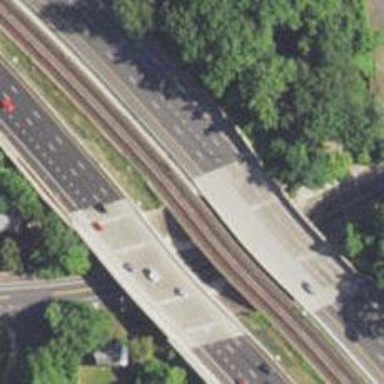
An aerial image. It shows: Bridge with electrified rail.